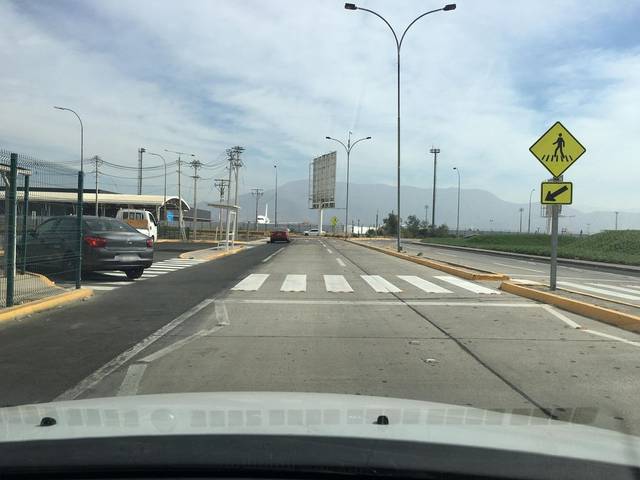
Region: Chile
Coordinates: -33.408, -70.793